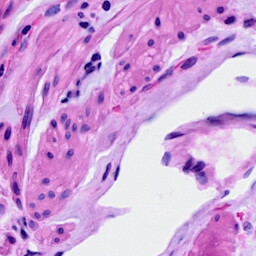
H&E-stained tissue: Ovarian